Interaction volume radius: 5 \u00c5
Interaction volume height: 20 \u00c5
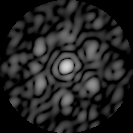
Disorder parameter: 0.7079